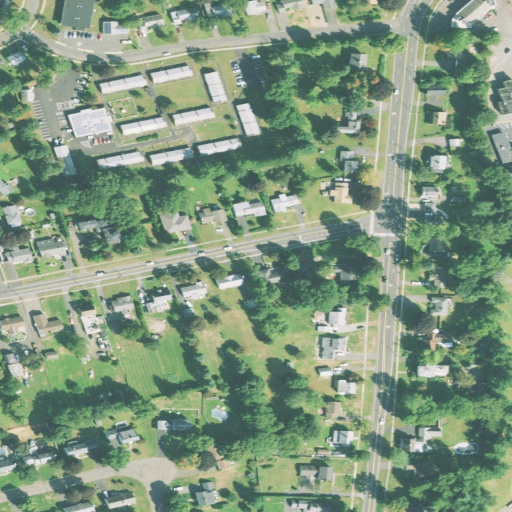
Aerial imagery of mountain in Connecticut named Harriss Hill containing low intensity development, medium intensity development, open development, deciduous forest, mixed forest, and high intensity development